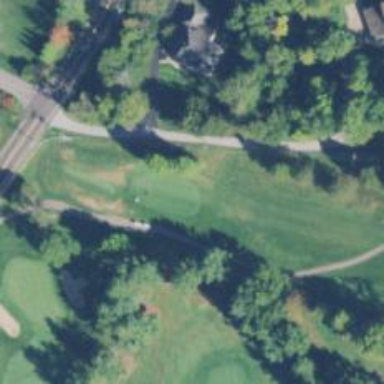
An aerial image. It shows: Golf tee.